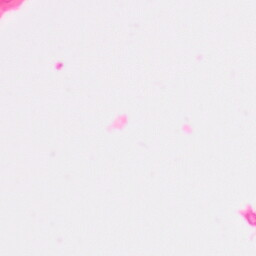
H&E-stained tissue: Colon